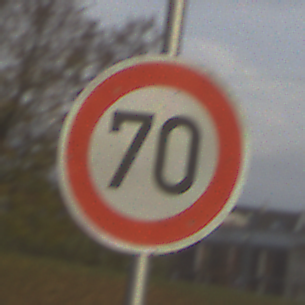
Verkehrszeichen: Geschwindigkeit70
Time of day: SunriseSunset
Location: Outdoor (Suburban)
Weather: PartlyCloudy
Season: NotSpecified
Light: Natural